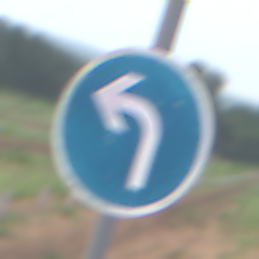
Verkehrszeichen: VorgeschriebeneFahrtrichtungLinks
Umgebung: Outdoor, Nature
Tageszeit: SunriseSunset
Wetter: PartlyCloudy
Licht: Natural
Jahreszeit: NotSpecified
Kontrast: LowContrast